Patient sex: F
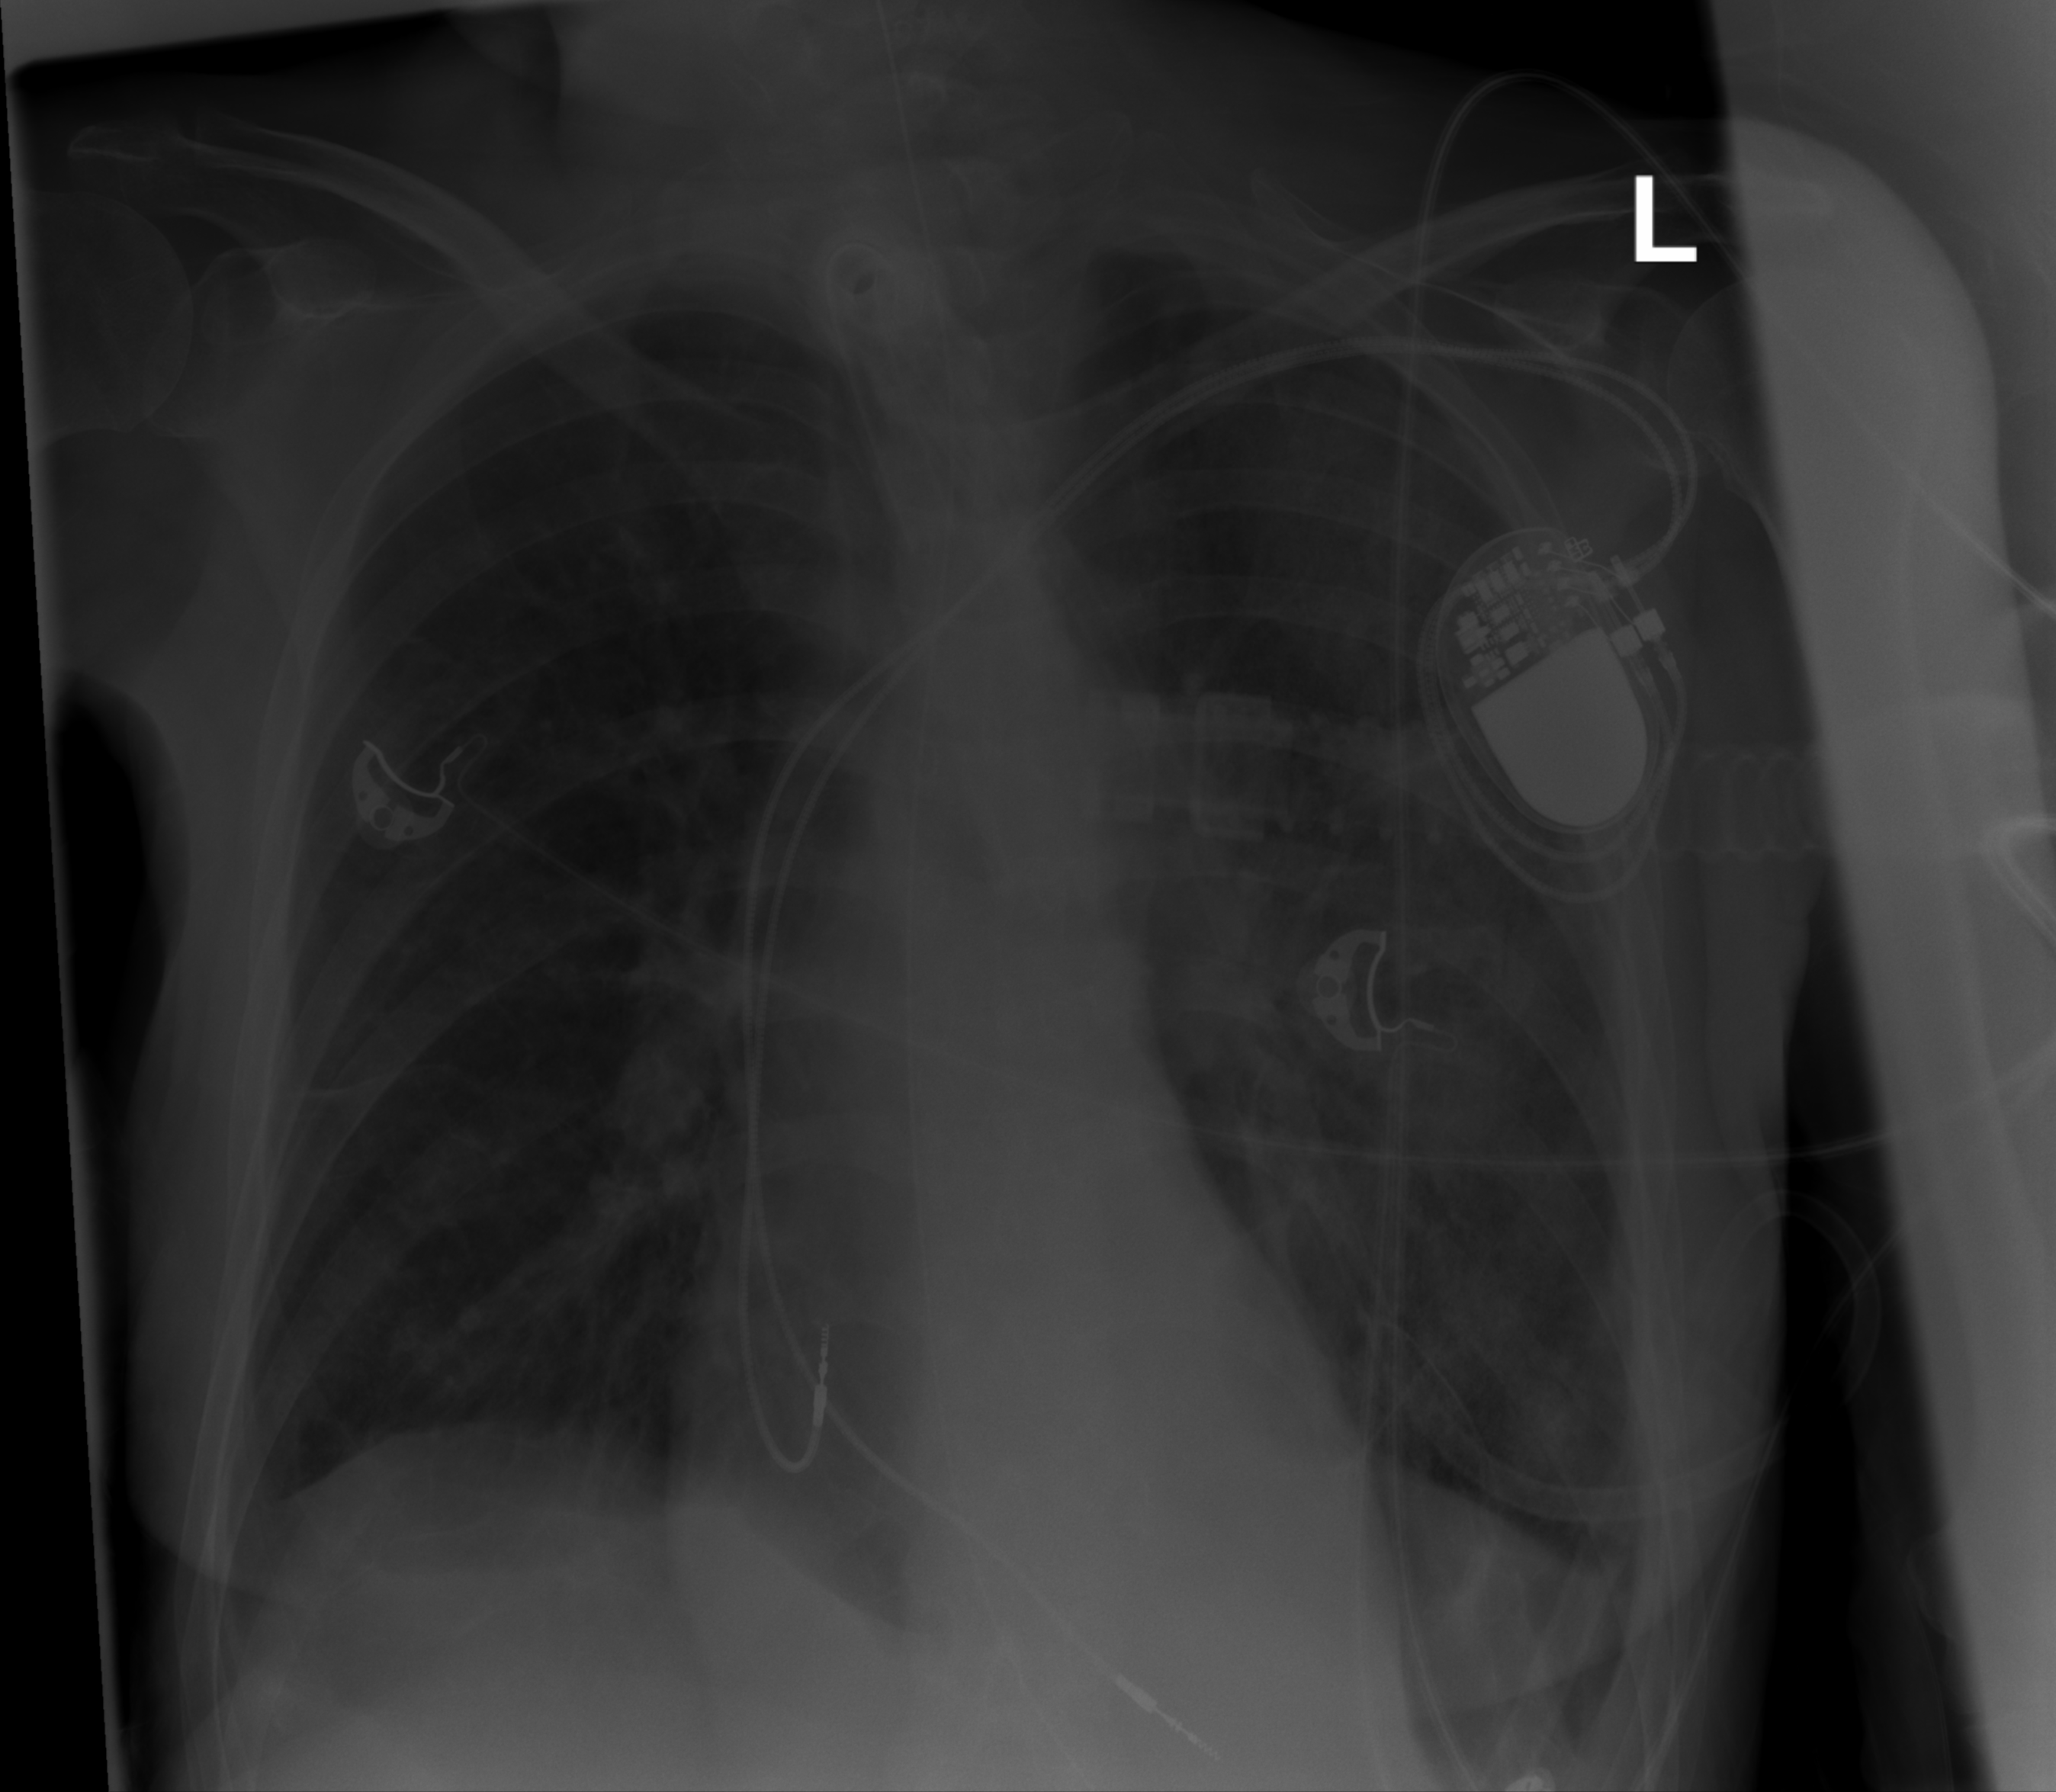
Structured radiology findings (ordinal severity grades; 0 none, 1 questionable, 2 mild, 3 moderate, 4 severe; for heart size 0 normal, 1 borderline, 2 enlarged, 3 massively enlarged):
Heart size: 0
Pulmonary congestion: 0
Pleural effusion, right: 0
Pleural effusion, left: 0
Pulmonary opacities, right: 0
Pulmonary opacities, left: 2
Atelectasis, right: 2
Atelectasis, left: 2